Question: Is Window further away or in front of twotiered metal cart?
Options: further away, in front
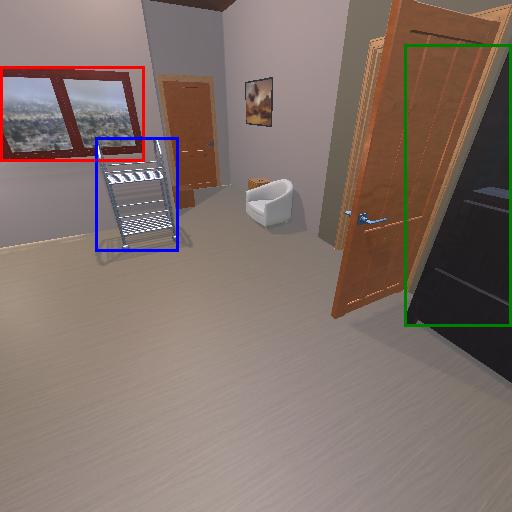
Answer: further away